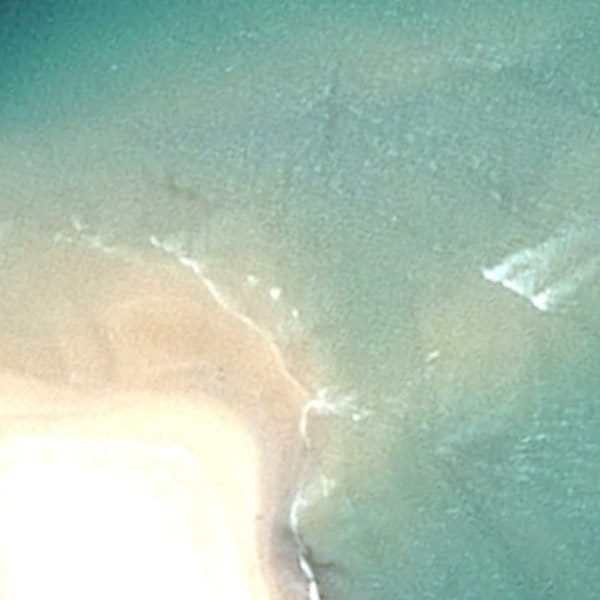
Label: Beach